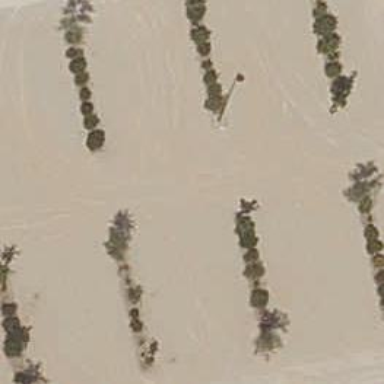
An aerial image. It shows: Parking aisle with sand surface.